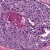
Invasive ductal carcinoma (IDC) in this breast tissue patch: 0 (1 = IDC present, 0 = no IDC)